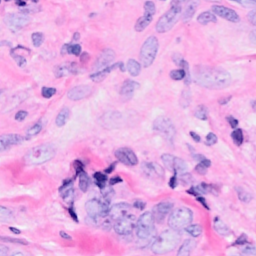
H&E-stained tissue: Breast